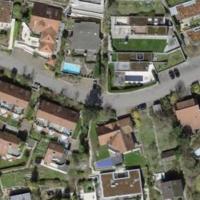
EUNIS habitat code: 54
Species observed at this site:
Aegopodium podagraria